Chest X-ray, AP view. Patient: 69 years old, sex M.
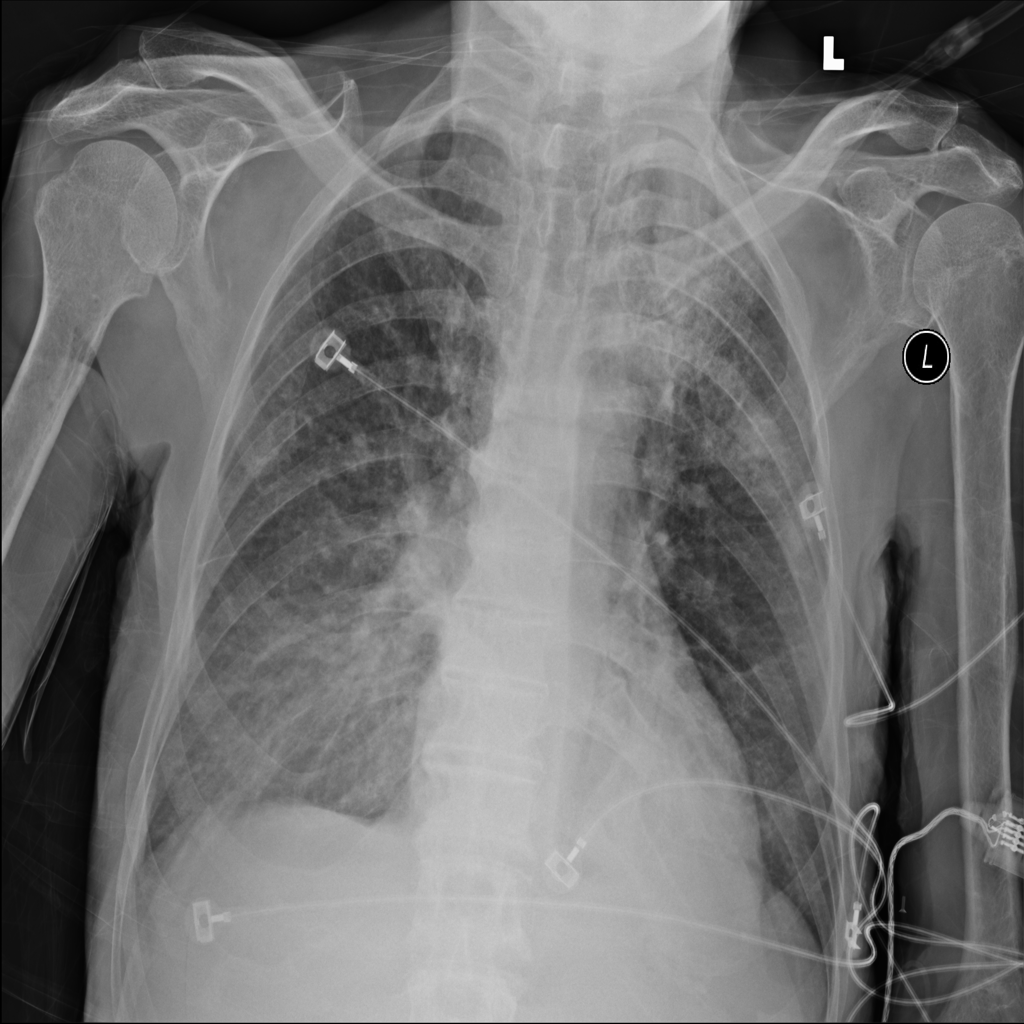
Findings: Consolidation, Infiltration, Mass, Nodule